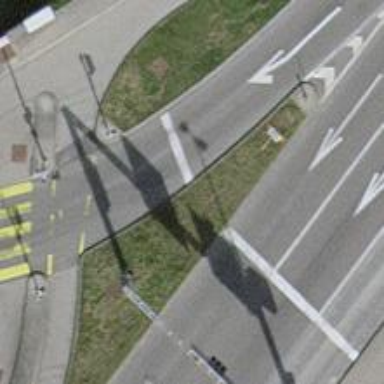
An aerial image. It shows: Road with traffic signals.